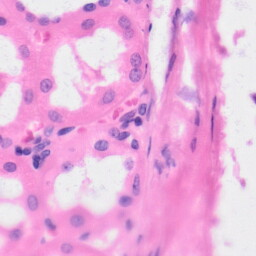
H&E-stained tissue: Kidney